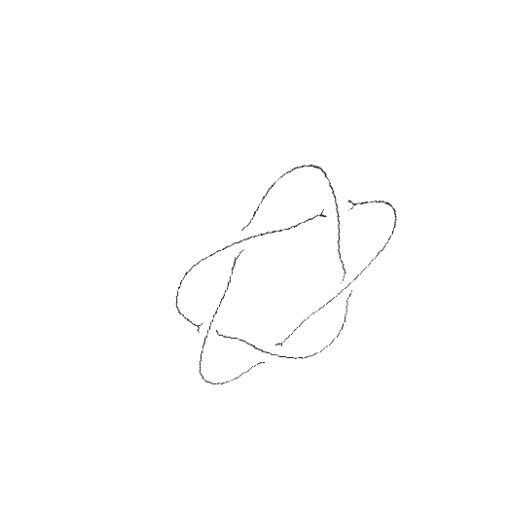
Crossing number: 5